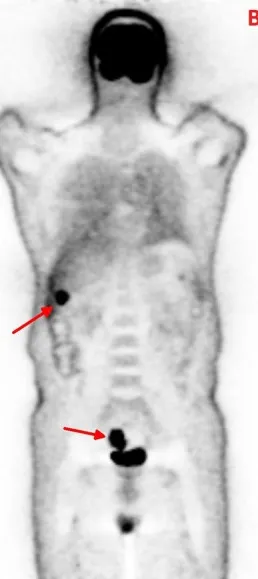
PET image.
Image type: radiology (pet)